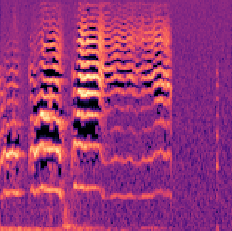
Sound class: Baby cry